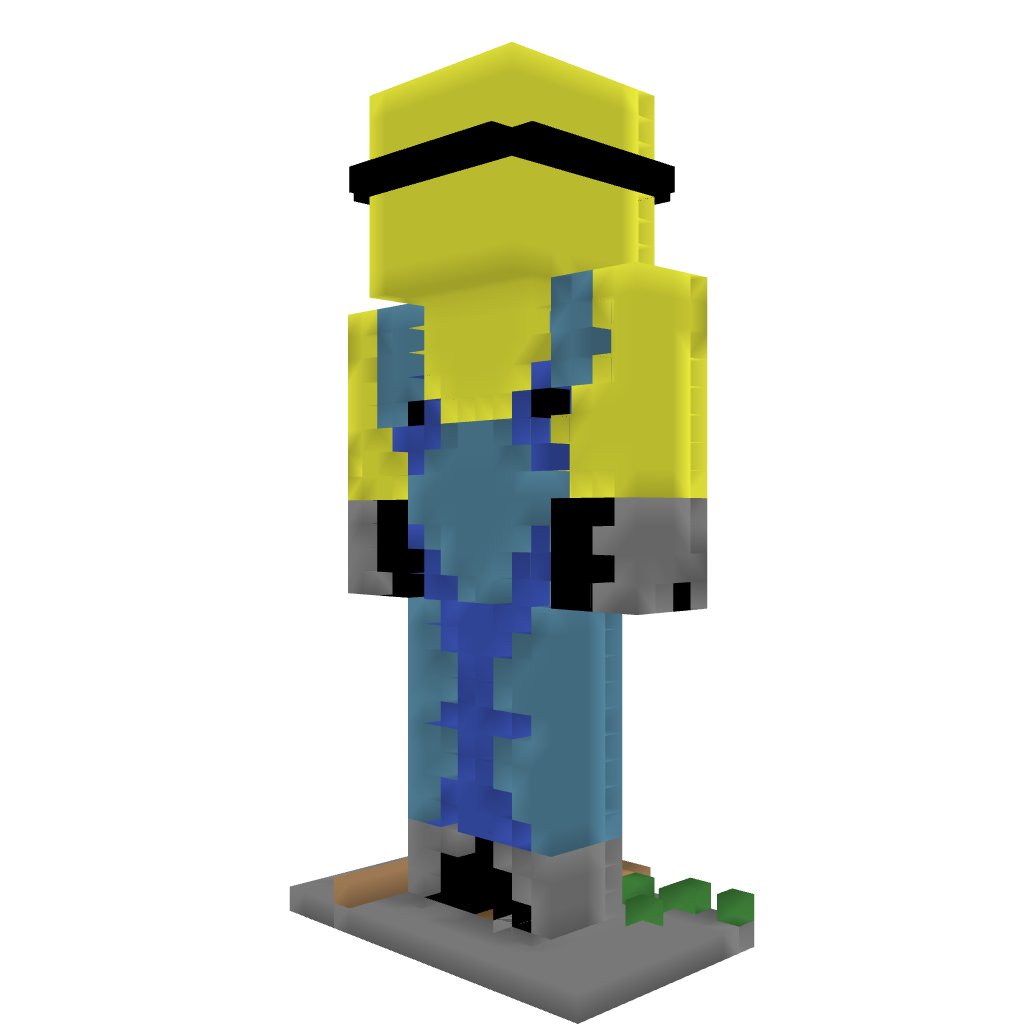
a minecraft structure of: Minion Statue bad low quality